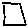
Label: square